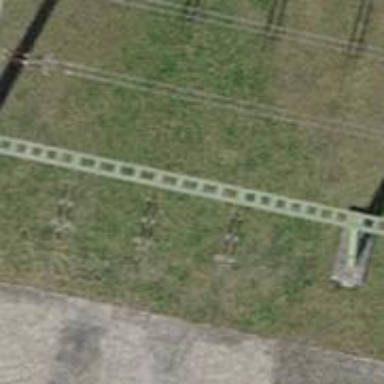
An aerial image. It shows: Insulator used in power equipment.